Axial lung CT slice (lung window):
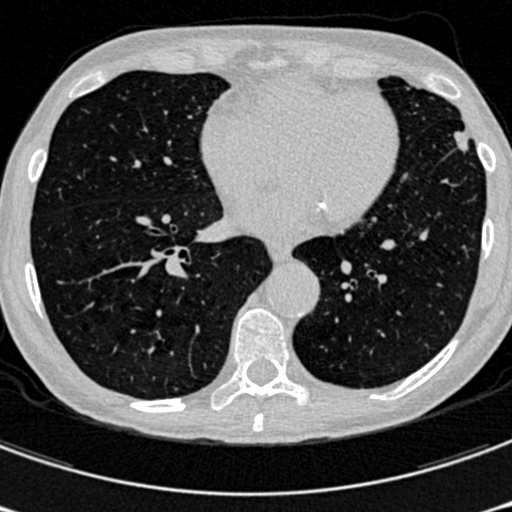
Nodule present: no